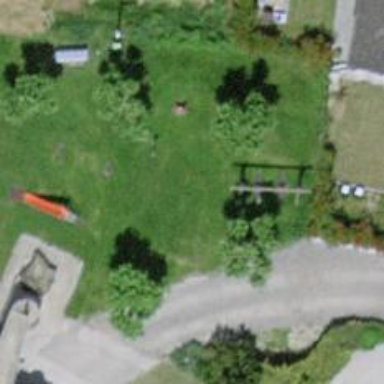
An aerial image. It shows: Playground area for leisure activities on the land.